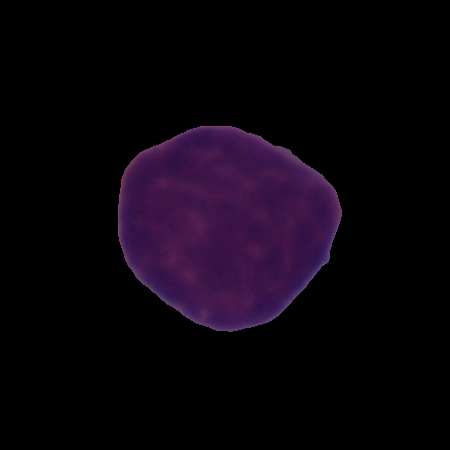
Label: cancer